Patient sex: F
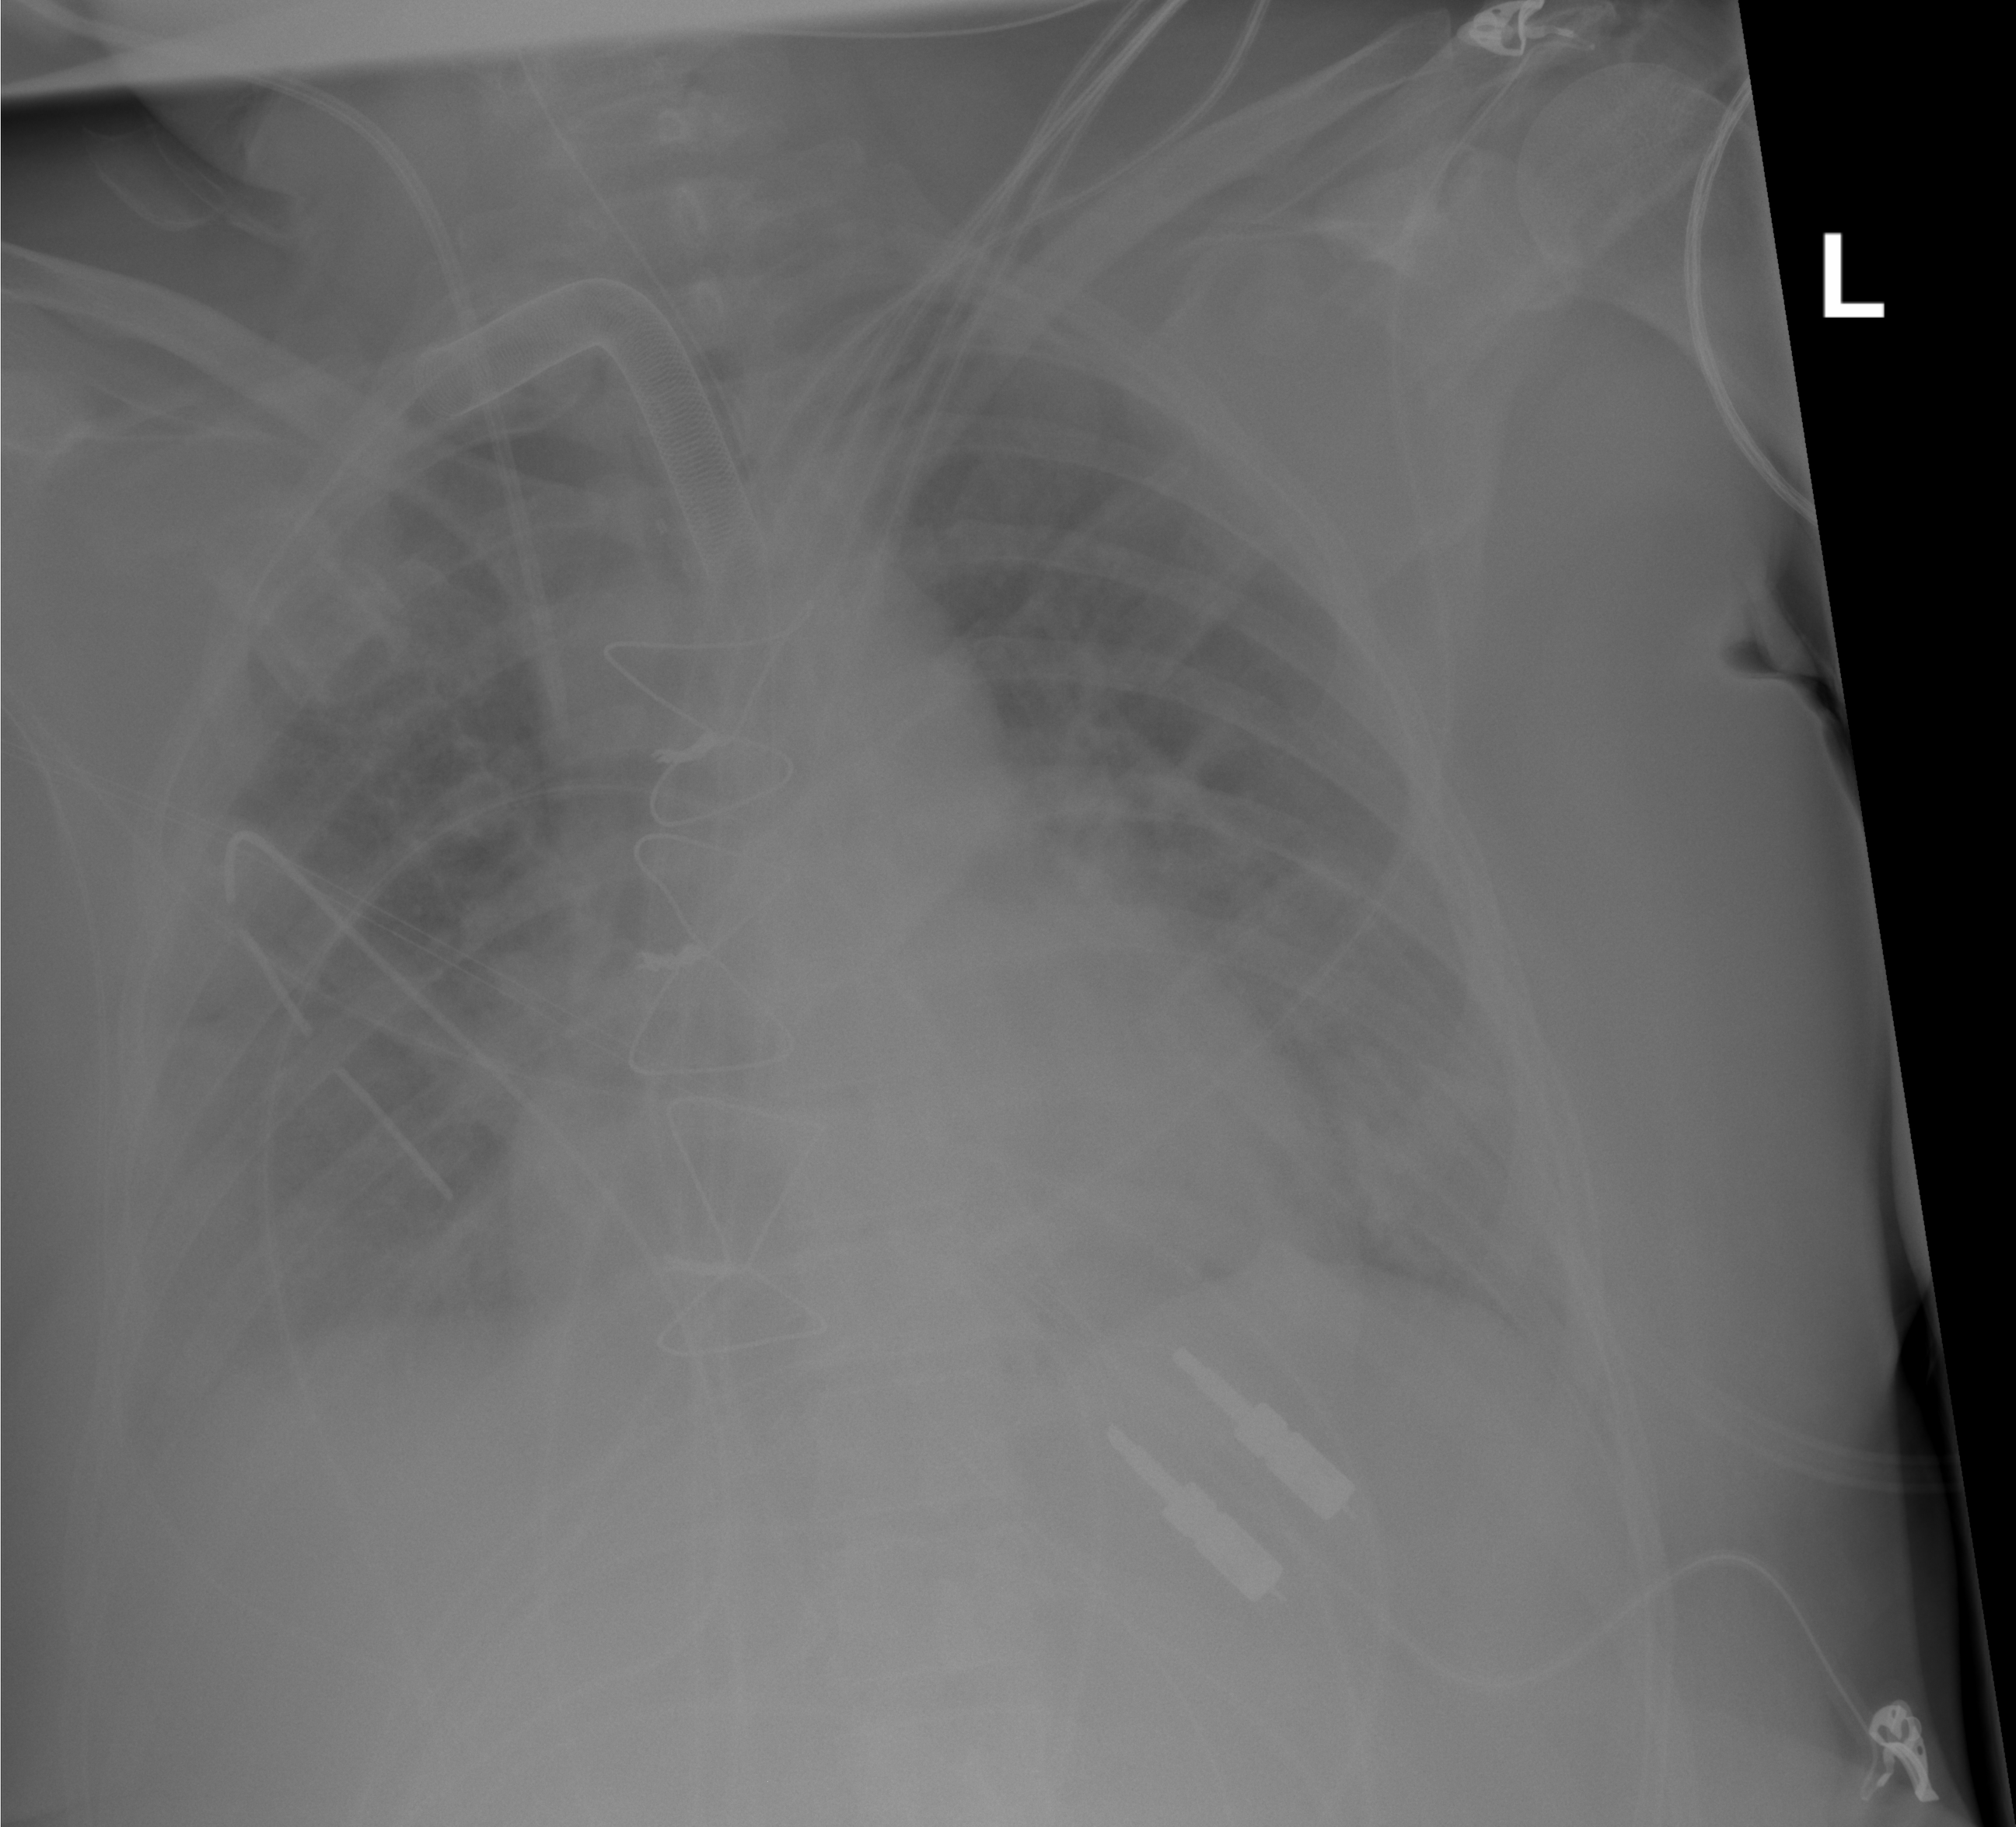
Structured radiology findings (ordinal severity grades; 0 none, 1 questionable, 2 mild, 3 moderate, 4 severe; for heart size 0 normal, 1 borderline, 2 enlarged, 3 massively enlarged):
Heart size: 0
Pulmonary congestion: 2
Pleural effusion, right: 0
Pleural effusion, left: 0
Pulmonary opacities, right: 1
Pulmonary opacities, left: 0
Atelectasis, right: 0
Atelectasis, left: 0